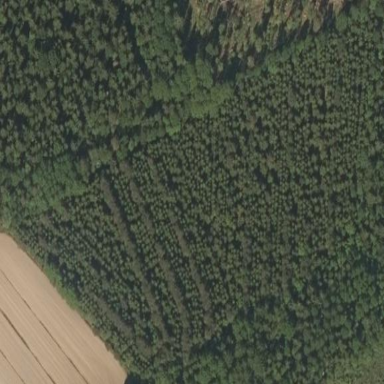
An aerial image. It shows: Forest area.